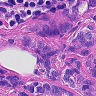
Metastatic tissue present: yes